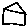
Label: house